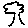
Label: tree